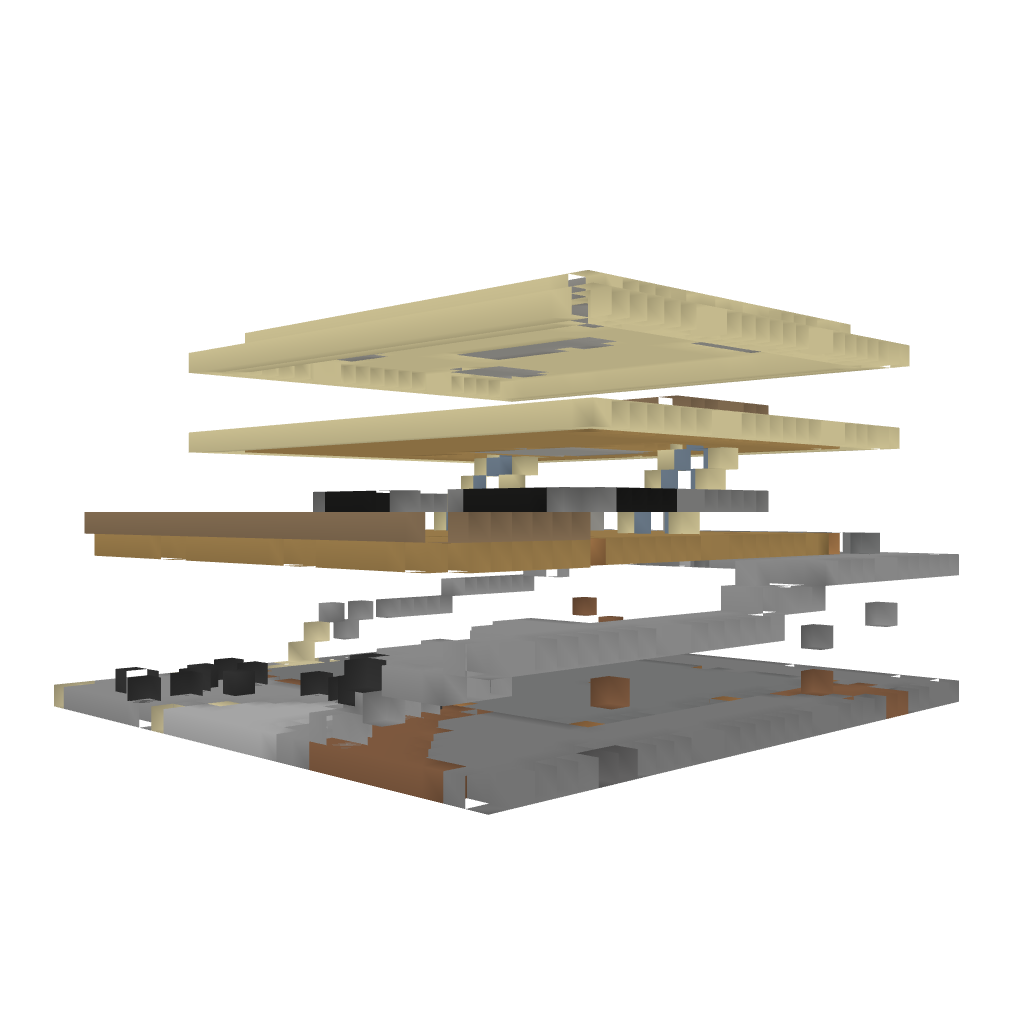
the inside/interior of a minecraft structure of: Modern House